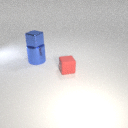
large blue metal cylinder to the left of small red rubber cube